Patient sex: F
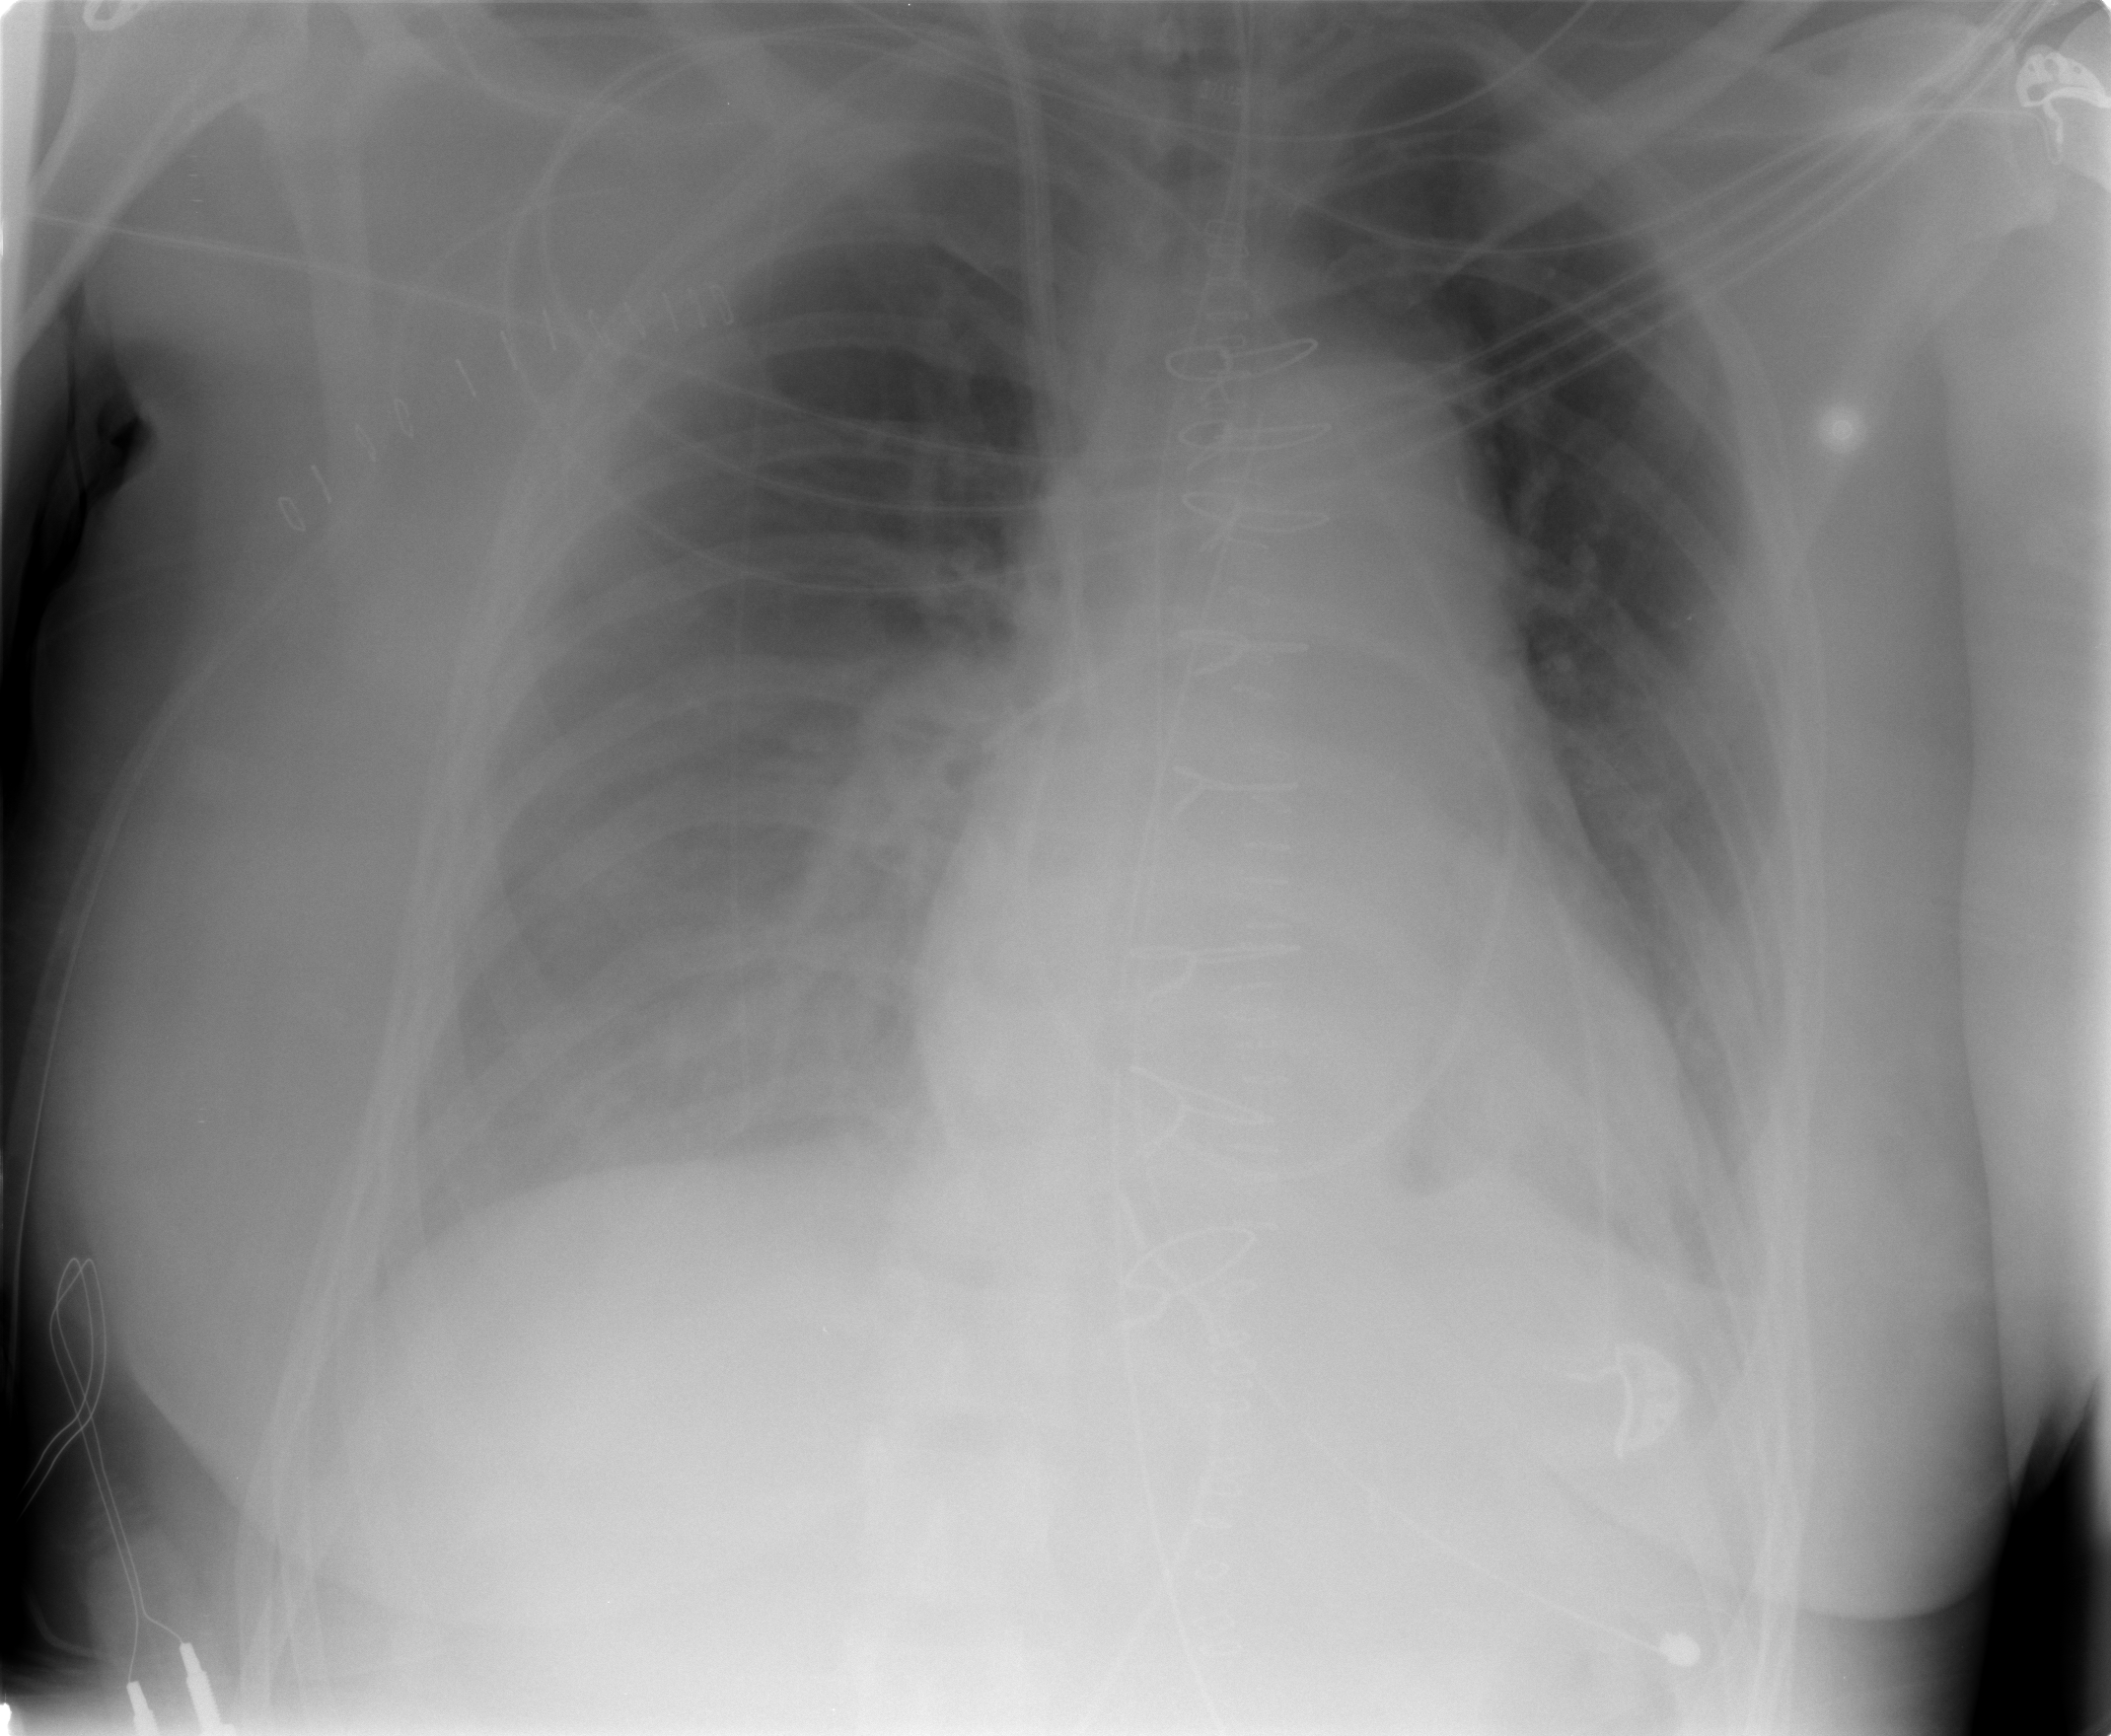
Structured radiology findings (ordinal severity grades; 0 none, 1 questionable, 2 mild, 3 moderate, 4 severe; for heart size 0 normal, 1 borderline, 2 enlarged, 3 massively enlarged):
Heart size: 0
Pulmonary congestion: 0
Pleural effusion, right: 2
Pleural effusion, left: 2
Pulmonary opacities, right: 0
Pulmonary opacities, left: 0
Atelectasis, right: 2
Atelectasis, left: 2